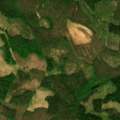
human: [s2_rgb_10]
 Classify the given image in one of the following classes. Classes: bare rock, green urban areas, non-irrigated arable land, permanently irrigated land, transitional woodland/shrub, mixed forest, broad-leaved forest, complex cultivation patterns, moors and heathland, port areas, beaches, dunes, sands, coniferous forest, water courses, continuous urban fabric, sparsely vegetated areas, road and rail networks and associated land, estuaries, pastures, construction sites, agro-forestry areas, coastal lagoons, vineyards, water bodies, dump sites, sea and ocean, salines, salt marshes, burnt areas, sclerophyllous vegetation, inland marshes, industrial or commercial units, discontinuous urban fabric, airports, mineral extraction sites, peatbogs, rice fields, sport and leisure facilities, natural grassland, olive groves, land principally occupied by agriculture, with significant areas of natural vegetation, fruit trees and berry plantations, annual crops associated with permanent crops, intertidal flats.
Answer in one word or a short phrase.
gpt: broad-leaved forest, coniferous forest, mixed forest, transitional woodland/shrub